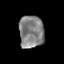
Tissue: prostate
Cell type: Epithelial cells
Senescence score: 0.2325
Nuclear area (px): 787
Mean DAPI intensity: 130.358